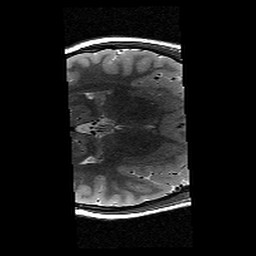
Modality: T2w
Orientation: axial
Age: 12
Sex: female
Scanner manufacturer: siemens
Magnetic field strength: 3 T
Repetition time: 9.23 s
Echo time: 0.067 s